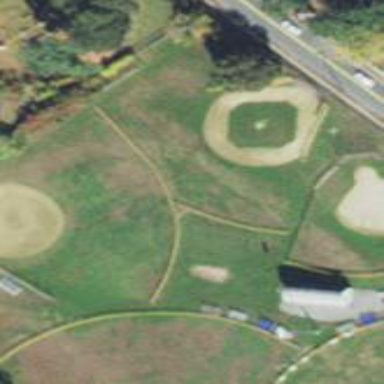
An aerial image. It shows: Baseball pitch for leisure land activities.